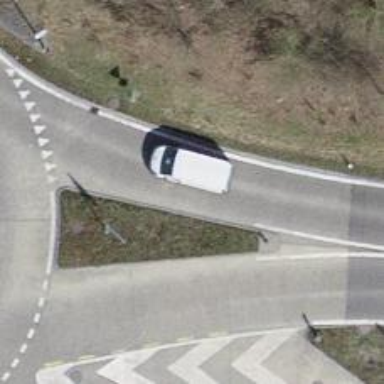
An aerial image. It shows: Secondary road with asphalt surface.